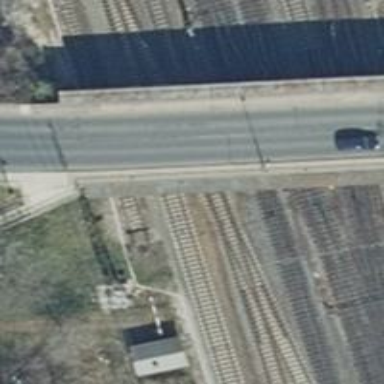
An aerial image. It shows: Railway crossing.